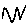
Label: zigzag